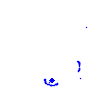
Particle: pion